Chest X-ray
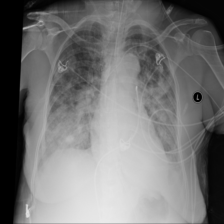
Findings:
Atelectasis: negative
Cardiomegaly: negative
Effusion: negative
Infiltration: negative
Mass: negative
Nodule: negative
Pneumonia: negative
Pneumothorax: negative
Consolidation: negative
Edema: negative
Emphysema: negative
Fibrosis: negative
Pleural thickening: negative
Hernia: negative